Question: I'm trying to filter a list with two commands -
Filter by Attribute then filter by "not disconnected" and "logged in in the last 90 days."
Trying something like this, but it's not working.
> get-mailbox -filter 'ExtensionCustomAttribute1 -eq $null'|
Get-MailboxStatistics -filter {DisconnectDate -eq $null -and
LastLogonTime -gt (get-date).adddays(-90)}
When I run;
> get-mailbox -filter 'ExtensionCustomAttribute1 -eq $null' |
Get-MailboxStatistics
I get the first part of the results with the info I'm looking for - I just can't filter this list further. ie adding does not work.
The result is:

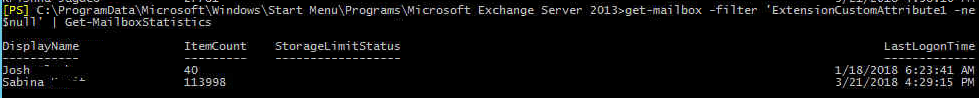
Answer: I'd say the best solution to your problem is to filter via where-object as stated earlier.
The below should work out for you, it has not been tested but should be correct.
'''
Get-Mailbox -Filter 'ExtensionCustomAttribute1 -eq $null' | Get-MailboxStatistics | where {$_.DisconnectDate -eq $null -and $_.LastLogonTime -gt (Get-Date).AddDays(-90)}
'''